Aerial crown-view tile of a tropical tree (Barro Colorado Island, Panama), acquired 20250616:
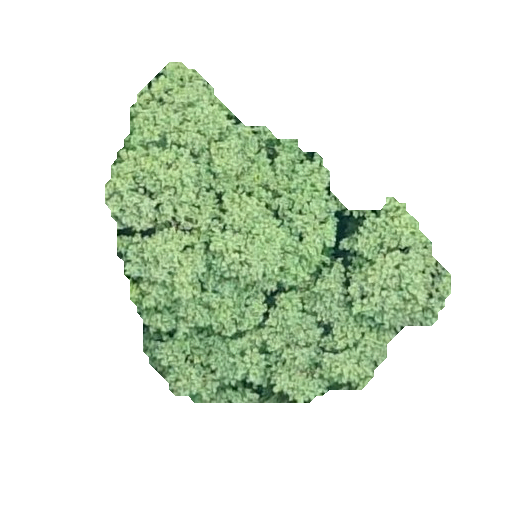
Species: Hieronyma alchorneoides
GBIF accepted scientific name: Hieronyma alchorneoides
Crown area: 106.539 m²